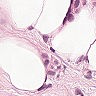
Metastatic tissue present: yes